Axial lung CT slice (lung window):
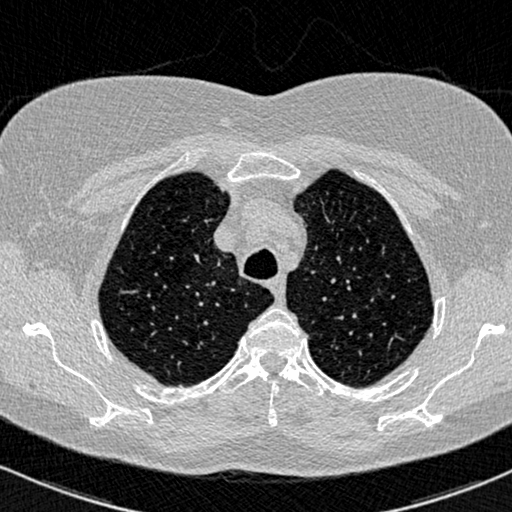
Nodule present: no